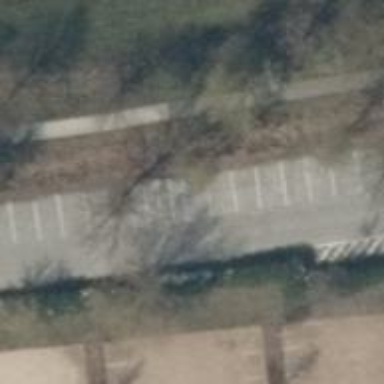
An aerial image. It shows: Motorcycle parking area with surface designated for parking.